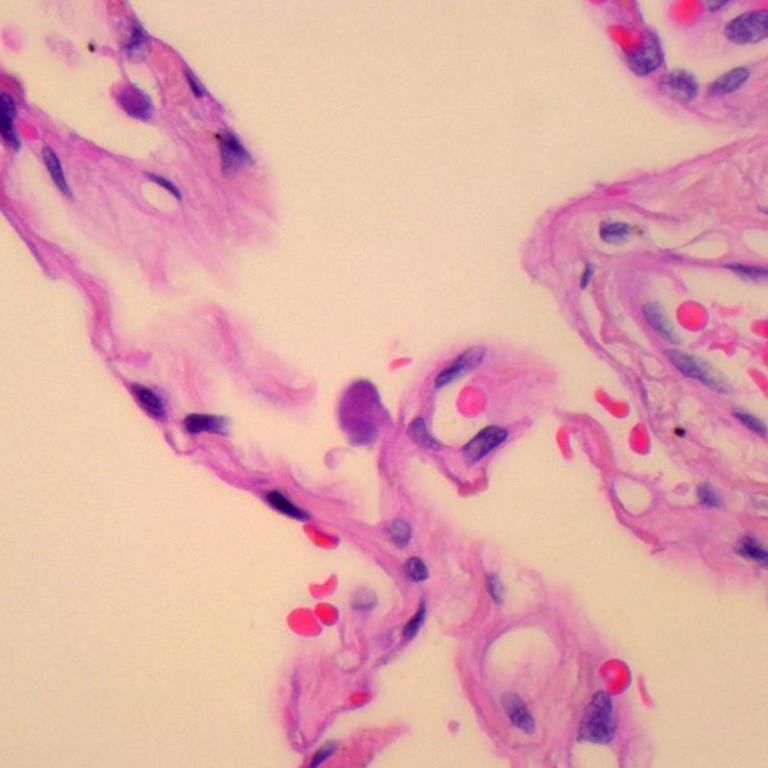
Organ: lung
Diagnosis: benign